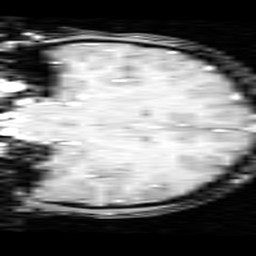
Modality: inplaneT1
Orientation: coronal
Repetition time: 0.2 s
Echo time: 0.0036 s